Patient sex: F
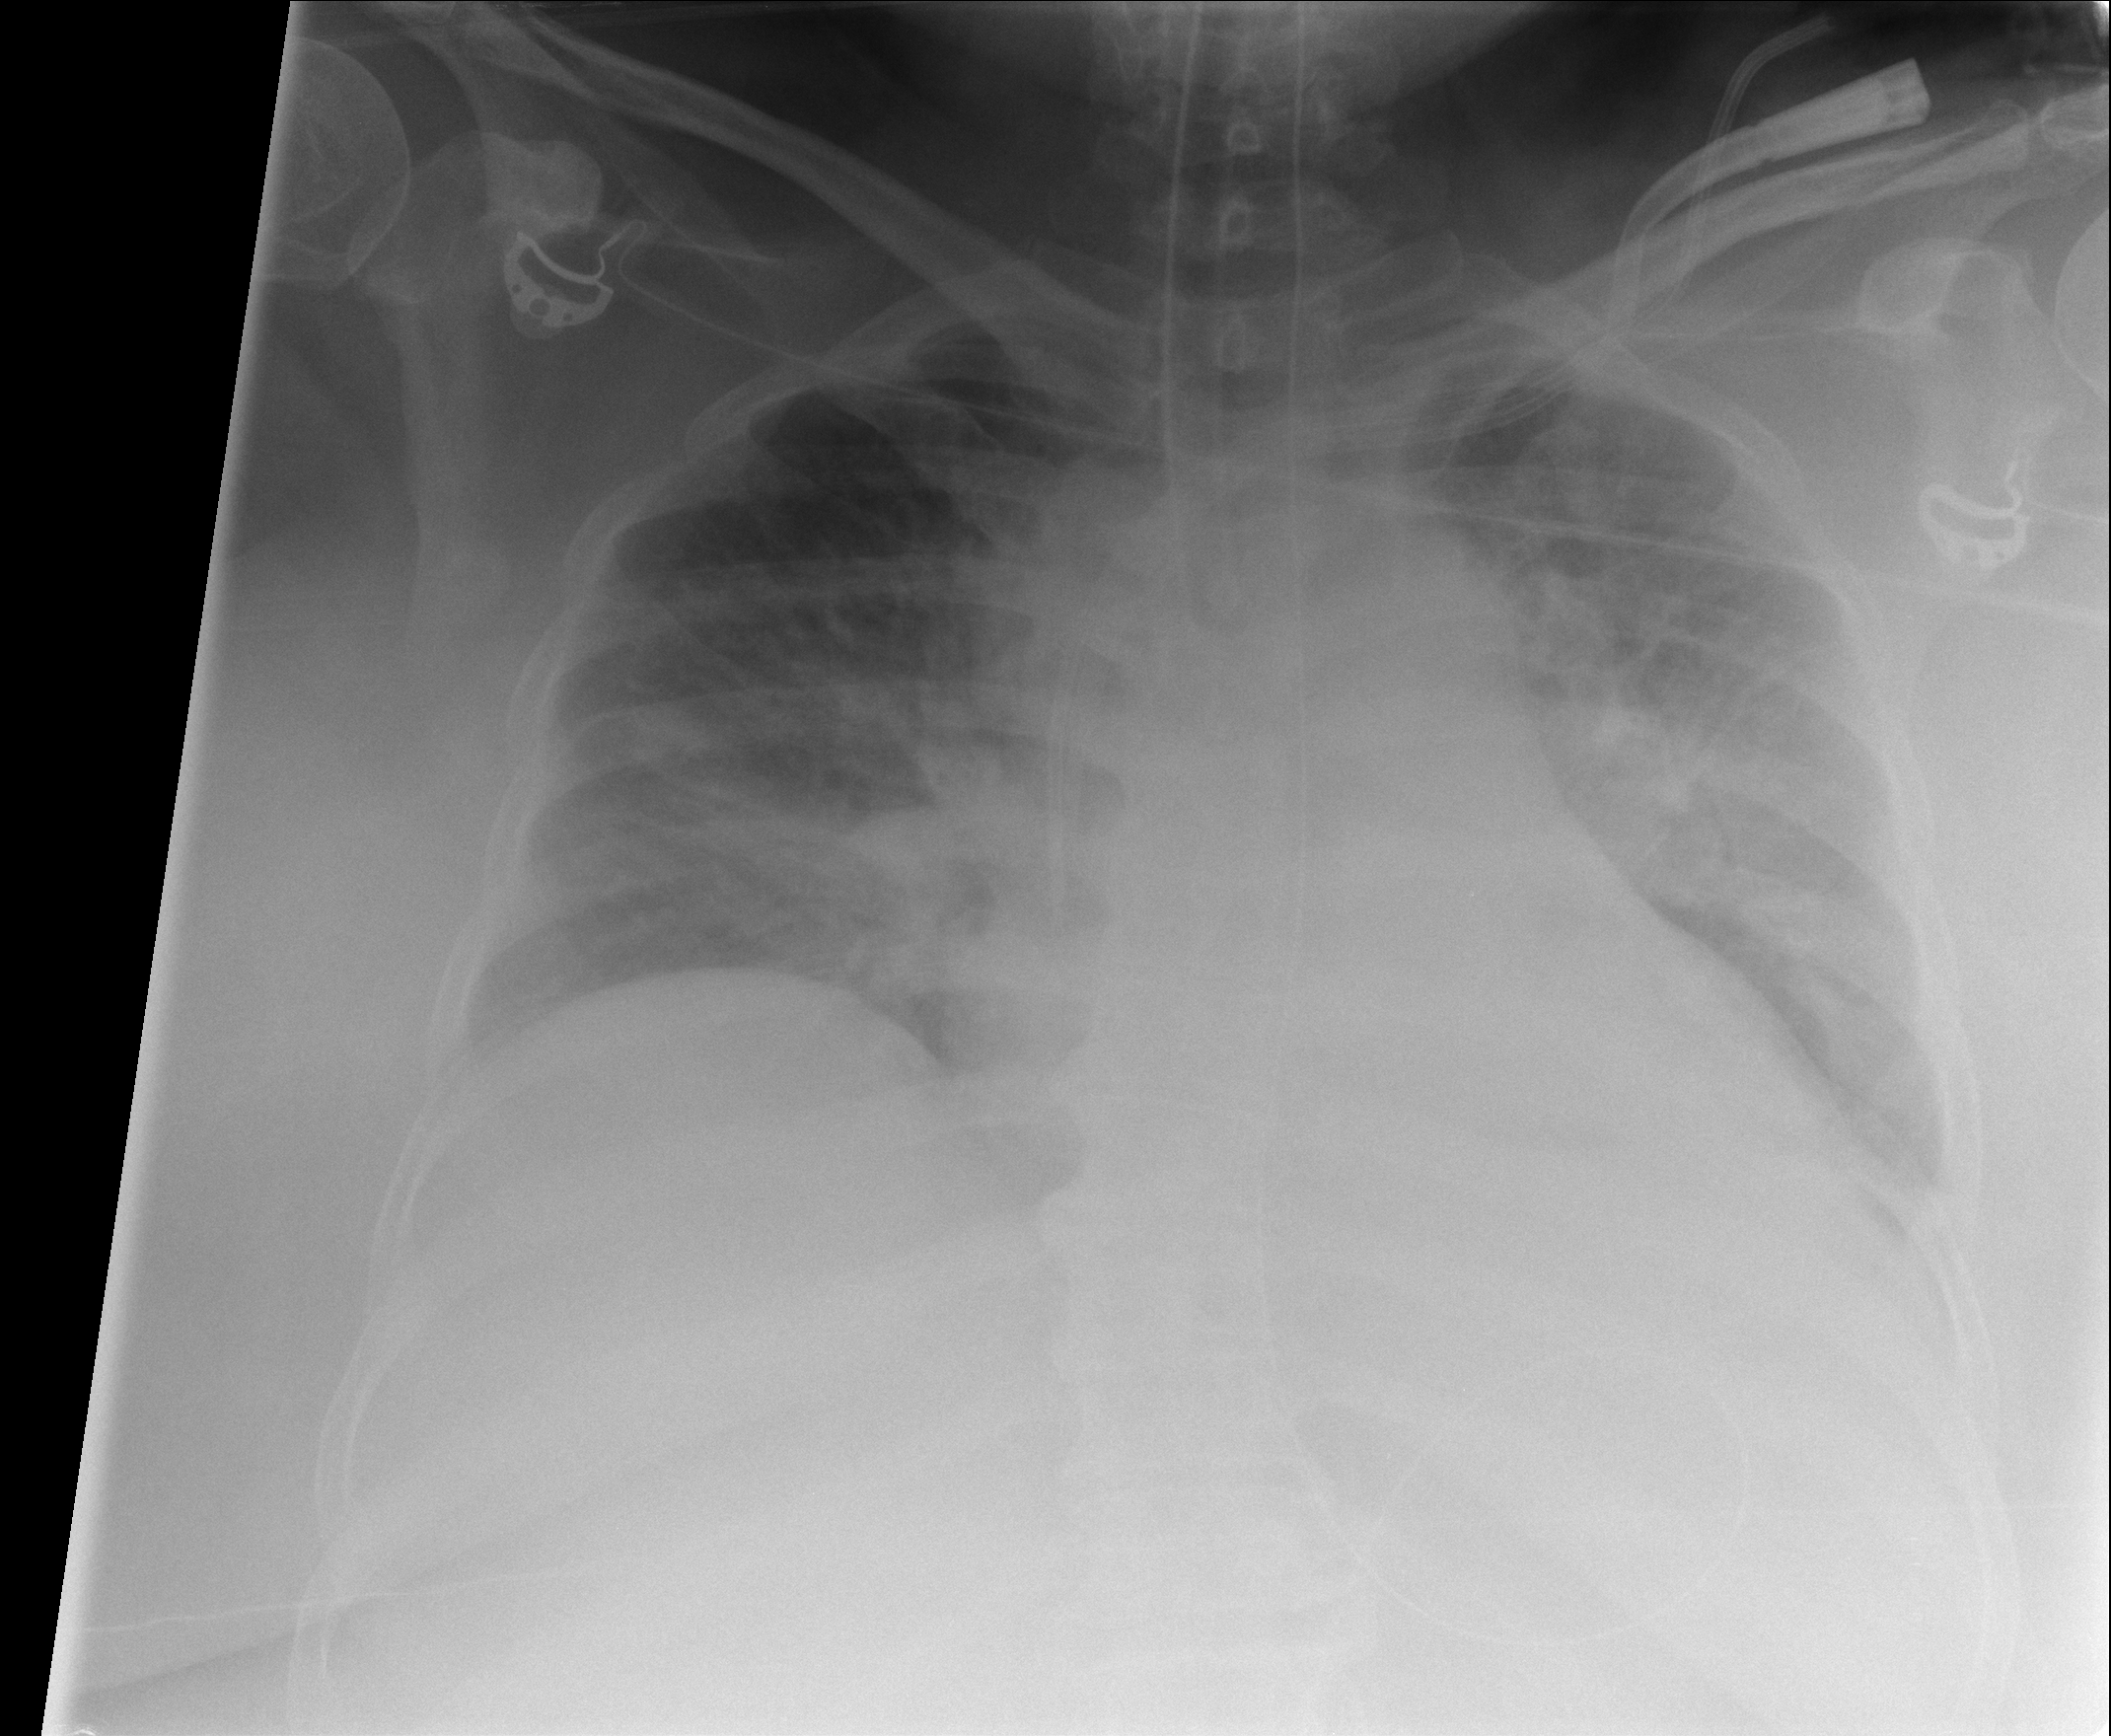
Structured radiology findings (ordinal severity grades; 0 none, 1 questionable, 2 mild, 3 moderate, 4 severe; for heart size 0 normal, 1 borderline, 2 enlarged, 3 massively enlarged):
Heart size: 2
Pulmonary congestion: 3
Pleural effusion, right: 0
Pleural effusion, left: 0
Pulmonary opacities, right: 2
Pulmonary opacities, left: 2
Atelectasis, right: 2
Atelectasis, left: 2